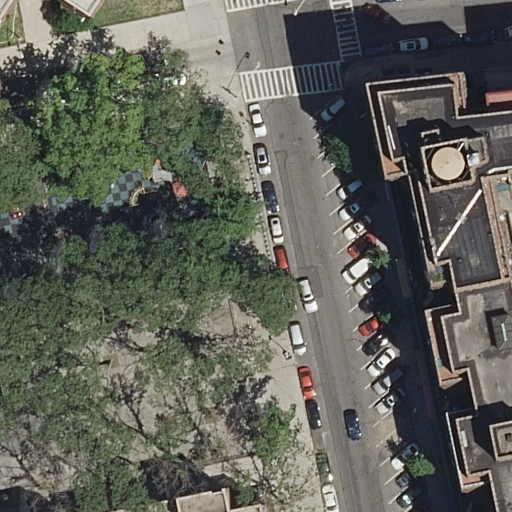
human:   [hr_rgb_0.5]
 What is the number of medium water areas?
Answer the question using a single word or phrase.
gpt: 0

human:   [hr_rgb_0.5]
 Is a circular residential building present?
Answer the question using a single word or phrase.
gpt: no

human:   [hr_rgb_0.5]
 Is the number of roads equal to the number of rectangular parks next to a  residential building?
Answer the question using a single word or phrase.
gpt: no

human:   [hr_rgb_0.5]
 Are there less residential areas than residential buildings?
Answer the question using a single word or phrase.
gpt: no

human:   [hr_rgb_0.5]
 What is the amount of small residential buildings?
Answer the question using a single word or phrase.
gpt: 0

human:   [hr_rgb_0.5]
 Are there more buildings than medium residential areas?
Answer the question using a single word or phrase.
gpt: yes

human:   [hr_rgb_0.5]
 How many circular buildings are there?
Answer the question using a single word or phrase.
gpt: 0

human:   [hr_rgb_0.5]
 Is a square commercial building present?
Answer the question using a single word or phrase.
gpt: no

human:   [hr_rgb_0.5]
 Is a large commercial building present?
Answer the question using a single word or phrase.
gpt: no

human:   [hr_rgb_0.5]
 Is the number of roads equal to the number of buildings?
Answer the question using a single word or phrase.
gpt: no

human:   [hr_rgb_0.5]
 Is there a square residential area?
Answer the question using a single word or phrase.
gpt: no

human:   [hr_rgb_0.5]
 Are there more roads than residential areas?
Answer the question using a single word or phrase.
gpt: yes

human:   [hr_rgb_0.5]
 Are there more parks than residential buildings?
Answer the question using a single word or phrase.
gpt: no

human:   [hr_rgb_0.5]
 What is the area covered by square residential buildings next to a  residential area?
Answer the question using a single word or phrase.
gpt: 0m2

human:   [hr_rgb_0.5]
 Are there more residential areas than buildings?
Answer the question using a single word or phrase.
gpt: no

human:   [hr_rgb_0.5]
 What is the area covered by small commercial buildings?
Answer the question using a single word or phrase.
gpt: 0m2

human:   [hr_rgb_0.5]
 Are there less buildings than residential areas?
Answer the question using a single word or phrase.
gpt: no

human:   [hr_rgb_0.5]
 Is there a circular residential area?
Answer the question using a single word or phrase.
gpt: no

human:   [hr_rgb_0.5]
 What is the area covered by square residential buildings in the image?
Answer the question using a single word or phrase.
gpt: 0m2

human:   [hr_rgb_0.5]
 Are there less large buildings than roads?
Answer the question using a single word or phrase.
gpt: yes

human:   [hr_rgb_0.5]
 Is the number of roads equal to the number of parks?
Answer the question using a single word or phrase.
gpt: no

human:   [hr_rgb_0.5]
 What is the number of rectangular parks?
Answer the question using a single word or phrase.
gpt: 1

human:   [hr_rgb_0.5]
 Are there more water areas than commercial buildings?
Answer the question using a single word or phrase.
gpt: no

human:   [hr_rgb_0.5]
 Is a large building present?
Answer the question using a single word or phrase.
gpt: yes

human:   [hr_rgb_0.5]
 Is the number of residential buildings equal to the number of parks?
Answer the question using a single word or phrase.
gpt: no

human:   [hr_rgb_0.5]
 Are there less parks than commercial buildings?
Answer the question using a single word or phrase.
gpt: no

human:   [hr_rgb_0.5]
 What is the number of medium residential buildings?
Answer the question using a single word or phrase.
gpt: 0

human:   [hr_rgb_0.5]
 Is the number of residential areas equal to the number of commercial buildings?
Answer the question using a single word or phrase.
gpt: no

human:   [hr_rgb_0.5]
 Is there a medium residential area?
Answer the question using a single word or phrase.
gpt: no

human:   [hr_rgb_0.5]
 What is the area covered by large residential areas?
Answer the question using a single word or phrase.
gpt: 12298m2

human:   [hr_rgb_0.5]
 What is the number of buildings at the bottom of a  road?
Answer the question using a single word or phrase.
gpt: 2

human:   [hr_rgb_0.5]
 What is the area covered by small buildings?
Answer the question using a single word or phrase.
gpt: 55m2

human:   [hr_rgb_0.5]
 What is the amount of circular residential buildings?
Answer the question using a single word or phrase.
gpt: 0

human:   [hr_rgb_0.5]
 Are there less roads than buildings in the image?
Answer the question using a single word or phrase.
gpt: no

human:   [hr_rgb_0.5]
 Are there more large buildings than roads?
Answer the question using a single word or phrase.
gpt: no

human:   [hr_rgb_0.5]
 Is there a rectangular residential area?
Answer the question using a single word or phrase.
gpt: yes